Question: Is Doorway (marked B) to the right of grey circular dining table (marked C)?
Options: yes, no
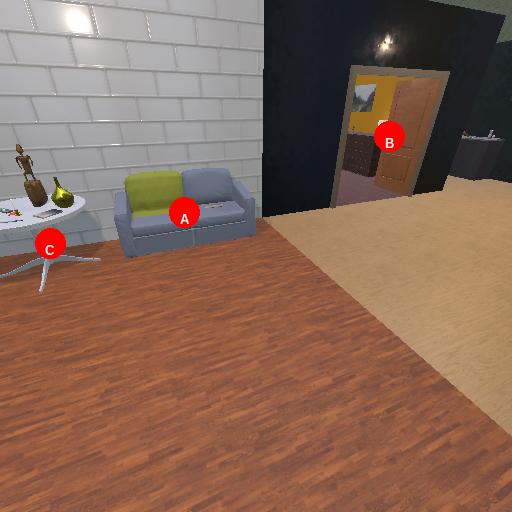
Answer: yes